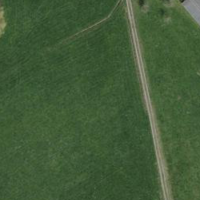
EUNIS habitat code: 52
Species observed at this site:
Geum rivale